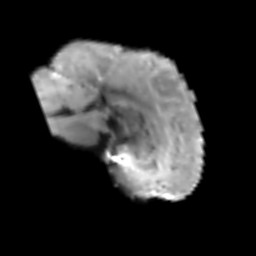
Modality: T2w
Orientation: sagittal
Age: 75
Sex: male
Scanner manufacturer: siemens
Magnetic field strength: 3 T
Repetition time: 3.2 s
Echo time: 0.081 s